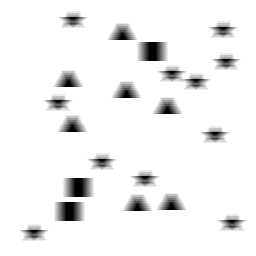
Squares: 3
Triangles: 7
Stars: 11
Total shapes: 21